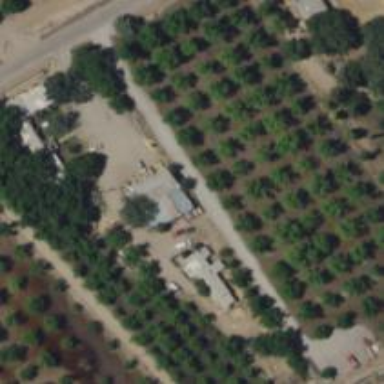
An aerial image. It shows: Orchard.